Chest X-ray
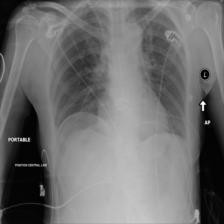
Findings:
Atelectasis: negative
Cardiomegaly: negative
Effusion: negative
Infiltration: negative
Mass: negative
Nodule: negative
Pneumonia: negative
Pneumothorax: negative
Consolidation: negative
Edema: negative
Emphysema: negative
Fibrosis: negative
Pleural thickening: negative
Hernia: negative